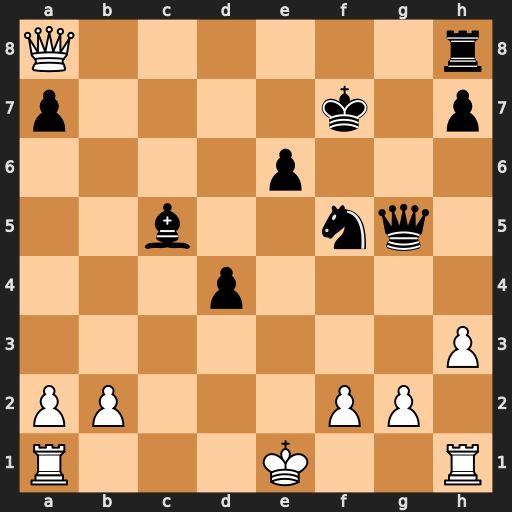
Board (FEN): Q6r/p4k1p/4p3/2b2nq1/3p4/7P/PP3PP1/R3K2R
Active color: w
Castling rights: KQ
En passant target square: -
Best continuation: Qxh8 Bb4+ Kf1